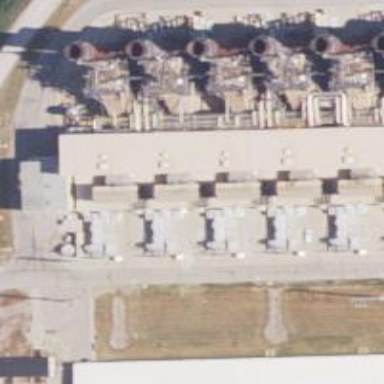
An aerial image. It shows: Gas turbine generator.